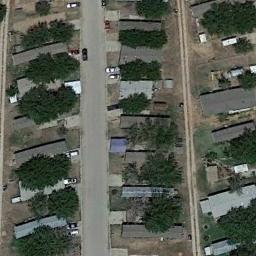
Label: residential